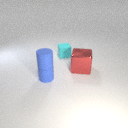
small blue rubber cylinder below small blue rubber cylinder